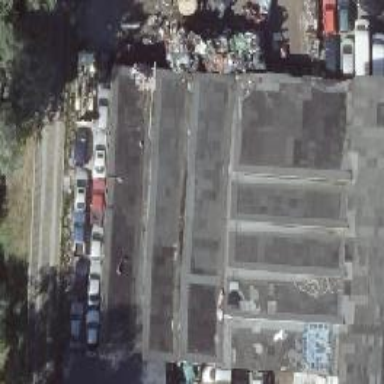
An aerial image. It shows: Commercial building with gabled roof.